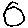
Label: circle